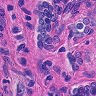
Metastatic tissue present: yes